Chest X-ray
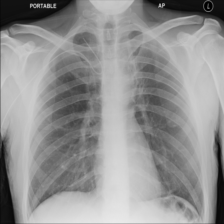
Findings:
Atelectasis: negative
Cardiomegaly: negative
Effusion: negative
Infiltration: negative
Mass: negative
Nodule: negative
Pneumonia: negative
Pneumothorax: negative
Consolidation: negative
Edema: negative
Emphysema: negative
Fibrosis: negative
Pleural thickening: negative
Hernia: negative